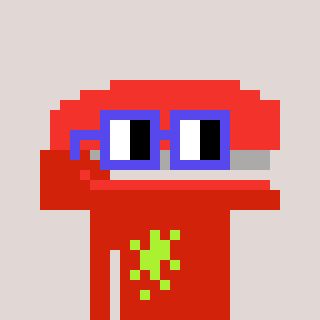
a pixel art character with square blue glasses, a stapler-shaped head and a red-colored body on a warm background